Question: I managed to create and have problems.
Problems:
1. Sub-folders are not in same column as sub-files.
2. Lines of sub-folders are on last spot of column.

How to fix it ?
'''
function ListFolder($path) {
//using the opendir function
$dir_handle = @opendir($path) or die("Unable to open $path");
//Leave only the lastest folder name
$dirname = end(explode("/", $path));
echo '<ul>';
//display the target folder.
echo '<li><a href="'.$dirname.'" class="folder">'.$dirname.'</a>';
echo '<ul>';
while (false !== ($file = readdir($dir_handle))) {
if ($file != "." && $file != "..") {
if (is_dir($path . "/" . $file)) {
//Display a list of sub folders.
ListFolder($path . "/" . $file);
} else {
//Display a list of files.
echo '<li><a href="'.$file.'">'.$file.'</a></li>';
}
}
}
echo "</ul>";
echo "</li>";
echo "</ul>";
//closing the directory
closedir($dir_handle);
}
ListFolder("./files");
'''
---
Here are lines
'''
ul,
ul ul {
list-style:none;
margin:0;
padding:0;
}
ul ul {
margin-left:10px;
background:transparent url('data:image/png;base64,iVBORw0KGgoAAAANSUhEUgAAAAEAAAAKAQMAAABPHKYJAAAAA1BMVEWIiIhYZW6zAAAACXBIWXMAAAsTAAALEwEAmpwYAAAAB3RJTUUH1ggGExMZBky19AAAAAtJREFUCNdjYMAEAAAUAAHlhrBKAAAAAElFTkSuQmCC') repeat-y 0 100%;
}
ul li {
margin:0;
padding:0 12px;
font-size:14px;
line-height:20px;
color:#369;
font-weight:bold;
}
ul ul li {
background:transparent url('data:image/png;base64,iVBORw0KGgoAAAANSUhEUgAAAAgAAAAUAQMAAACK1e4oAAAABlBMVEUAAwCIiIgd2JB2AAAAAXRSTlMAQObYZgAAAAlwSFlzAAALEwAACxMBAJqcGAAAAAd0SU1FB9YIBhQIJYVaFGwAAAARSURBVAjXY2hgQIf/GTDFGgDSkwqATqpCHAAAAABJRU5ErkJggg==') no-repeat 0 0;
}
ul ul li.last,
ul ul li:last-child {
background:white url('data:image/png;base64,iVBORw0KGgoAAAANSUhEUgAAAAgAAAAUAQMAAACK1e4oAAAABlBMVEUAAwCIiIgd2JB2AAAAAXRSTlMAQObYZgAAAAlwSFlzAAALEwAACxMBAJqcGAAAAAd0SU1FB9YIBhQIIhs+gc8AAAAQSURBVAjXY2hgQIf/GbAAAKCTBYBUjWvCAAAAAElFTkSuQmCC') no-repeat 0 100%;
background-position:left top;
}
'''
'''
<ul>
<li><a href="test" class="folder">test</a>
<ul>
<li><a href="aaa.txt">aaa.txt</a></li>
<li><a href="bbb.txt">bbb.txt</a></li>
<ul>
<li><a href="subfolder" class="folder">subfolder</a>
<ul>
<li><a href="1.txt">1.txt</a></li>
<li><a href="2.txt">2.txt</a></li>
</ul>
</li>
</ul>
<li><a href="test.txt">test.txt</a></li>
</ul>
</li>
</ul>
'''
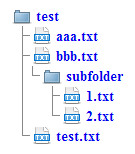
Answer: One tag was in loop so it repeat it self. Just needed to use it once.
Usage of php script:
'''
echo "<ul>";
ListFolder("files");
echo "</ul>";
'''